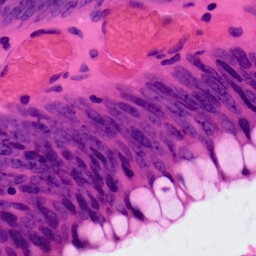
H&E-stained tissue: Colon